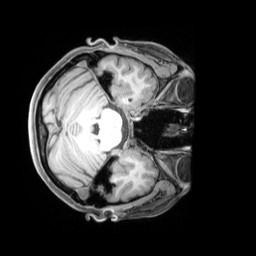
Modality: T1w
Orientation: axial
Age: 21
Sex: female
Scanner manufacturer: siemens
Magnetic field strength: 3 T
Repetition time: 1.97 s
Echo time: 0.00206 s